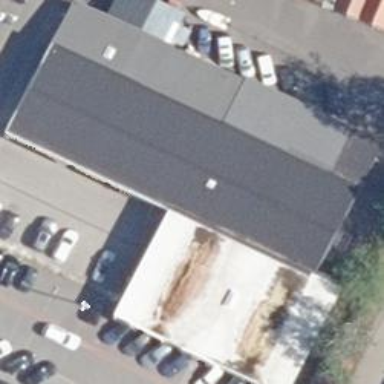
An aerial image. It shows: Building used as car repair shop.